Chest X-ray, PA view. Patient: 18 years old, sex F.
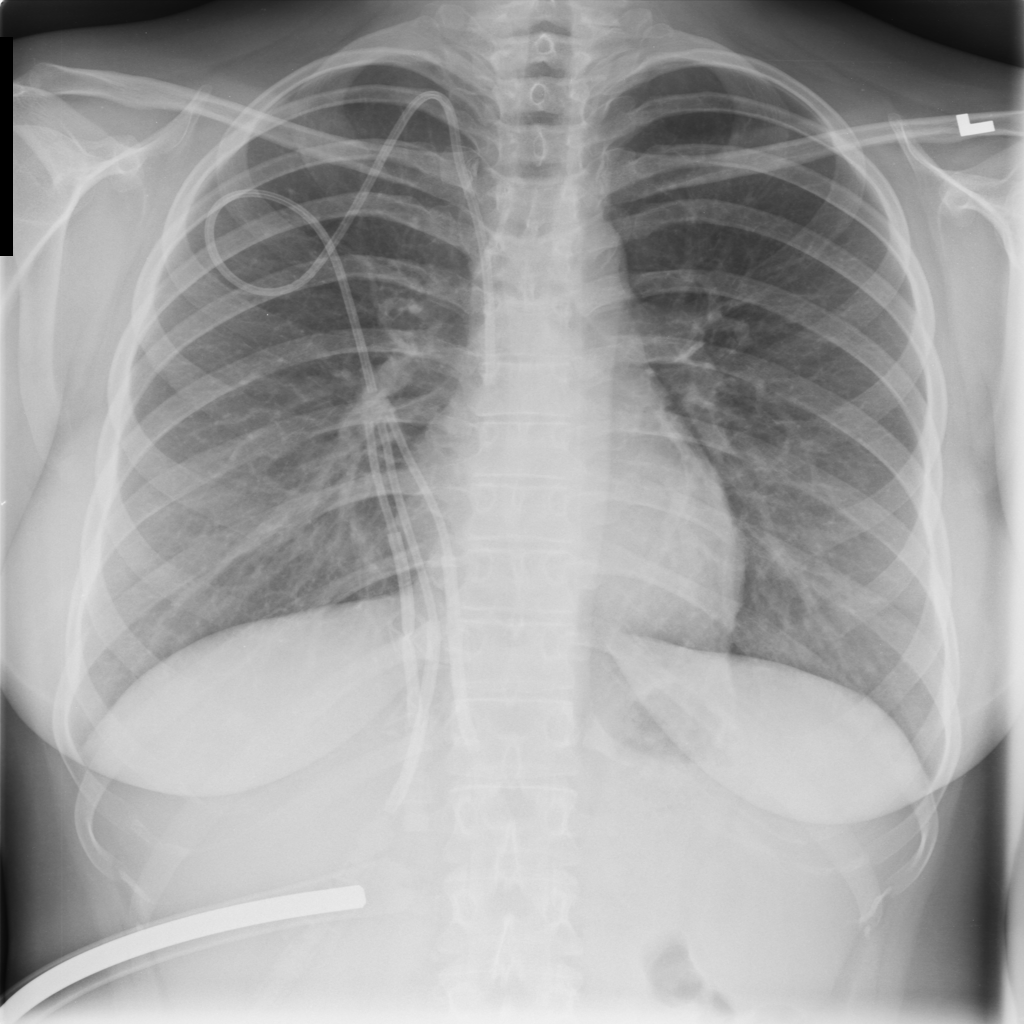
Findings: No Finding